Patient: sex M, age 42
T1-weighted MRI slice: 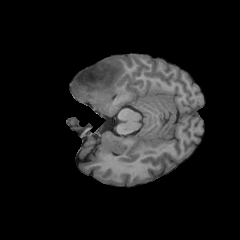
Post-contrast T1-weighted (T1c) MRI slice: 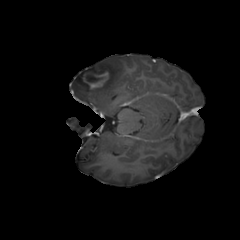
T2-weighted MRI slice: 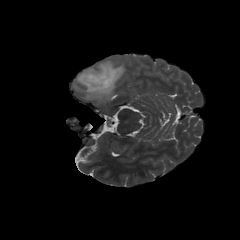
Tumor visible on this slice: yes
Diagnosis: Astrocytoma, IDH-mutant
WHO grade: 4